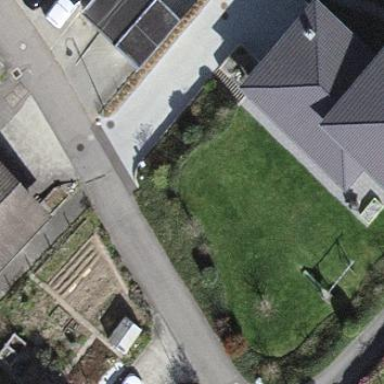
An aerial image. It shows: Garden area designed specifically for growing vegetables.